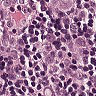
Metastatic tissue present: yes